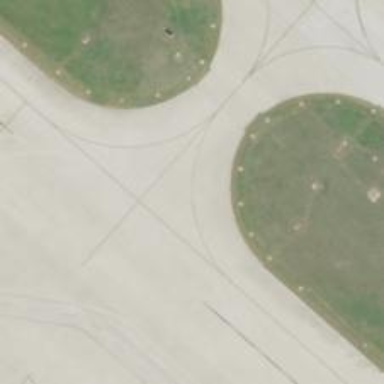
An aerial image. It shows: Image of taxiway at airport.